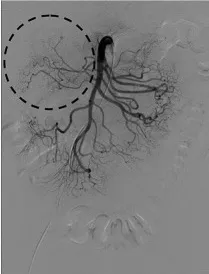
SMA angiography. (A) Arterial phase showed a patent SMA with smooth contour and normal flow; however, there was torturous narrowing and a decreased number of tributaries over the ascending and transverse colon (dashed circle).
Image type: radiology (x_ray)